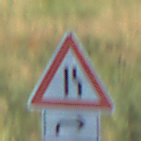
Verkehrszeichen: EinseitigVerengteFahrbahnRechts
Zusatzzeichen unten: RichtungsangabeDurchPfeile5
Umgebung: Outdoor, Nature
Tageszeit: MorningAfternoon
Wetter: Clear
Licht: Natural
Jahreszeit: NotSpecified
Kontrast: HighContrast